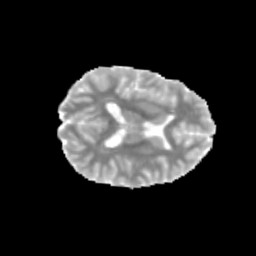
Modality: MD
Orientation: axial
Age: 12
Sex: female
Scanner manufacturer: siemens
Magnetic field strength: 3 T
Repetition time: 3.8 s
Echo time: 0.07 s